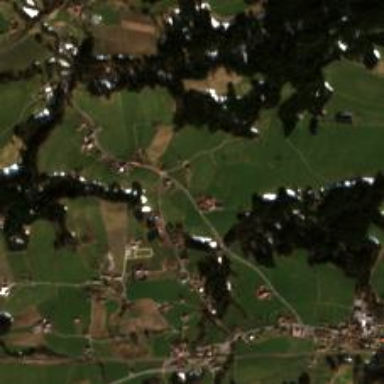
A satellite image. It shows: Small hamlet.